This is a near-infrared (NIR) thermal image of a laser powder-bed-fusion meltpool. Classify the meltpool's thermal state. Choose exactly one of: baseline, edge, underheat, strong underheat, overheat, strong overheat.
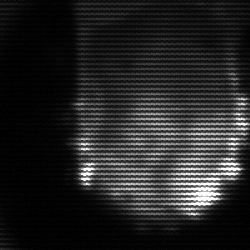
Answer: baseline